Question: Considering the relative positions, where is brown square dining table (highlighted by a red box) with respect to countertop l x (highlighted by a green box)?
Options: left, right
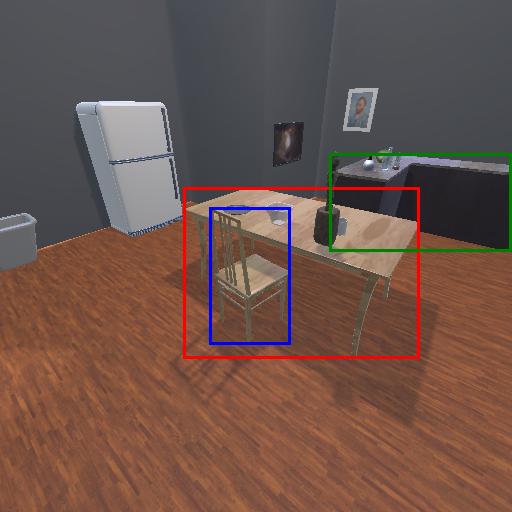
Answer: left